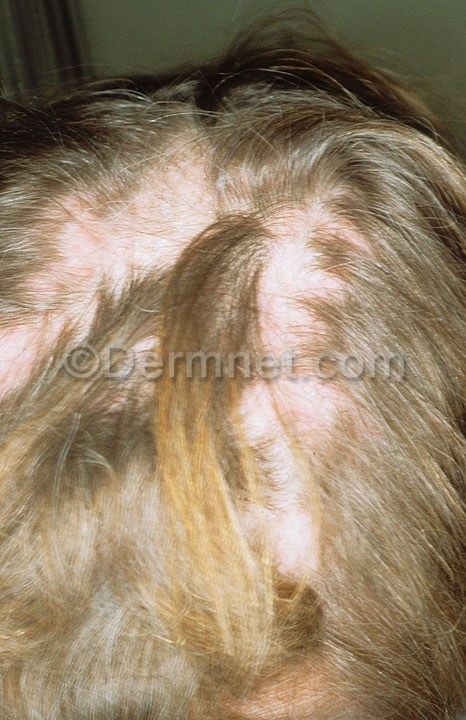
Disease: Lupus and other Connective Tissue diseases